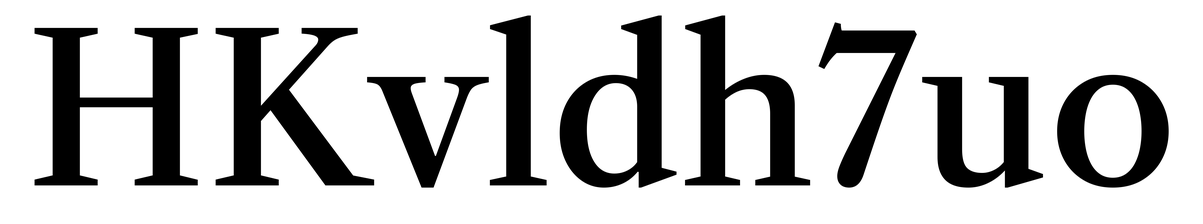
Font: LibreCaslonText_Medium